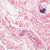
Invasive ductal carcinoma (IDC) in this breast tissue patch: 0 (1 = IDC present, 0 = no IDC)